一年级 · 图论
(10 分) 辩一辩, 圈一圈。

(1) $\bigcap$ 的上面是 $(\theta \boxplus \oslash \bigcirc)$, 下面是 $(\theta \square \boxtimes \bigcirc)$ 。

（2）和图中谁的形状一样, 在图上圈出来。

(3) $\bigcirc$ 在 $\bigcirc$ 的__(左 右) 面, $\sigma_{\text {在 }} \cap$ 的__(左 右) 面。
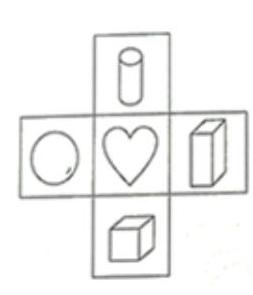
答案: 解(1)
(७) (๑)